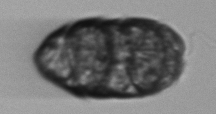
Label: Margalefidinium